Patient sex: M
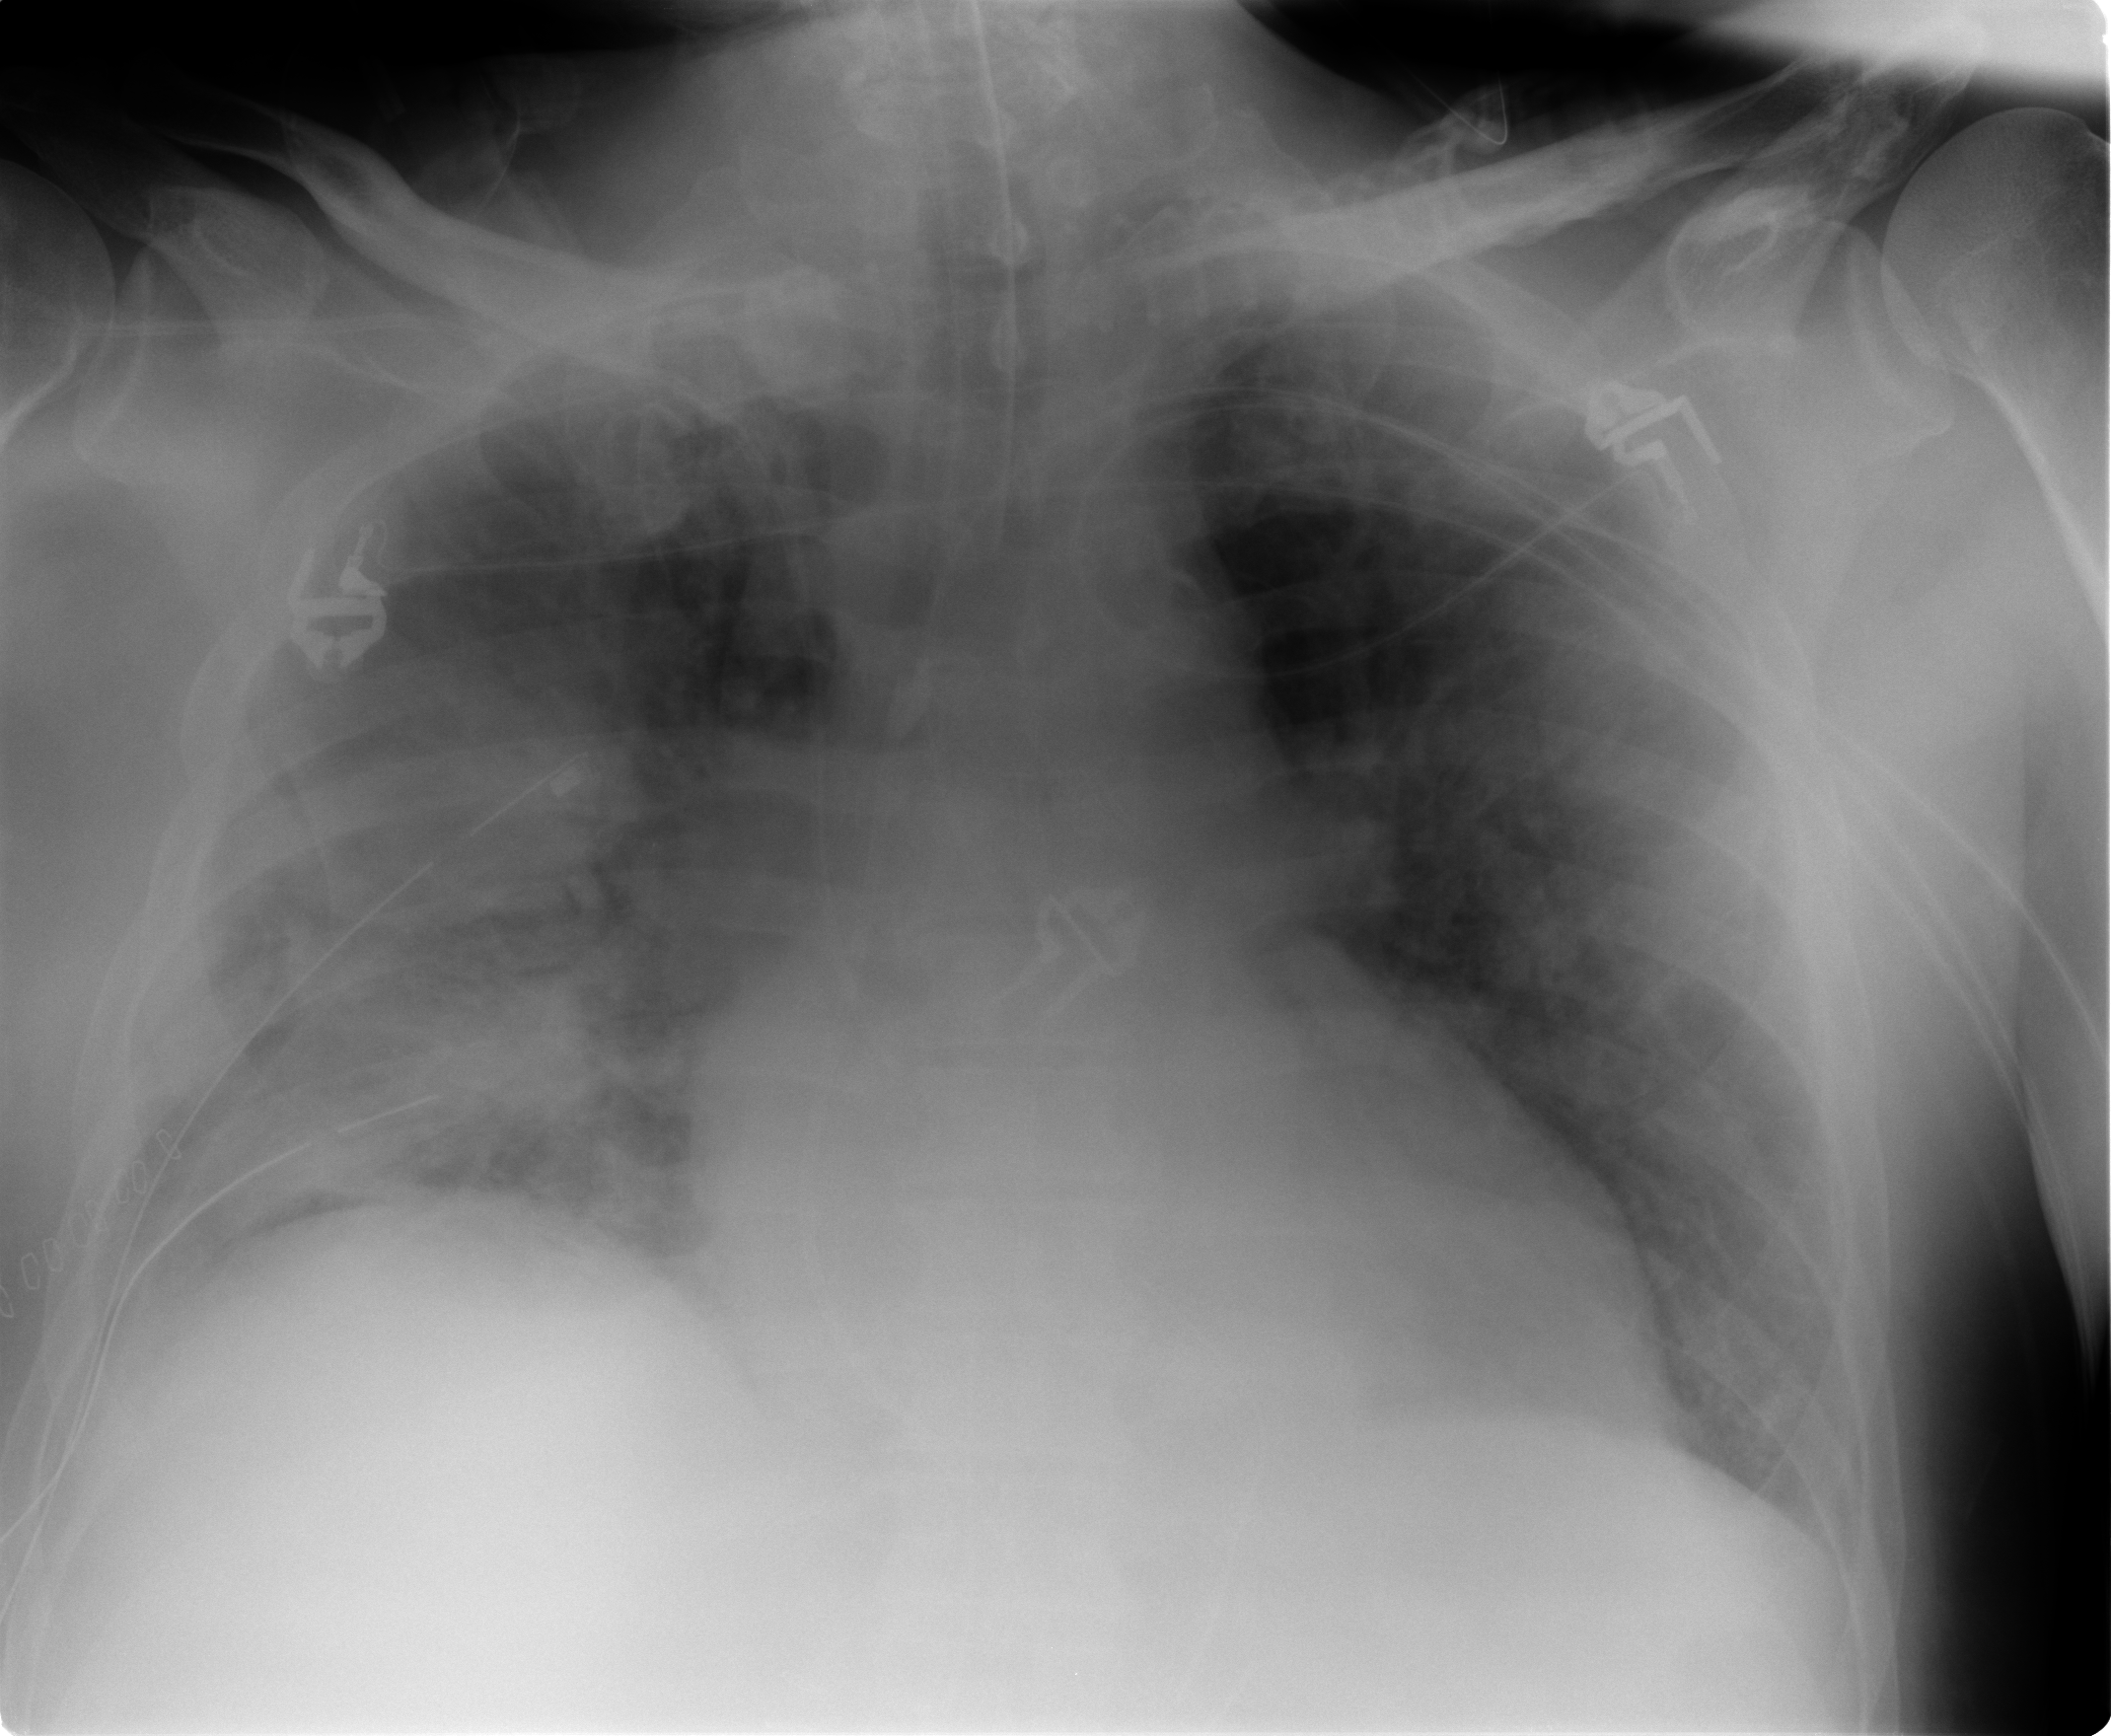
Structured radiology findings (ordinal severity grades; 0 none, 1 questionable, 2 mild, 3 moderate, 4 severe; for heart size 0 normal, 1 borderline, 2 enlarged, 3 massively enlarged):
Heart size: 2
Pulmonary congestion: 2
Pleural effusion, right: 1
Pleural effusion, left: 2
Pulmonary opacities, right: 3
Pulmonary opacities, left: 2
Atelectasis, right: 2
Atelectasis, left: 2